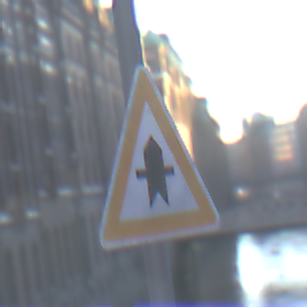
Verkehrszeichen: Vorfahrt
Umgebung: Outdoor, Urban
Tageszeit: SunriseSunset
Wetter: Clear
Licht: Natural
Jahreszeit: NotSpecified
Kontrast: MediumContrast